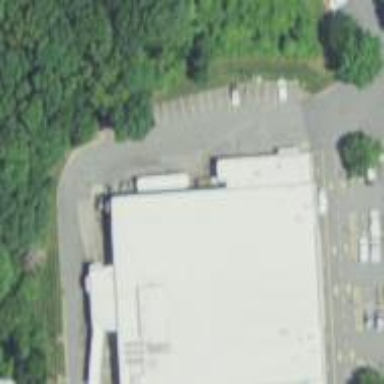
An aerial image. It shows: Retail building housing supermarket.